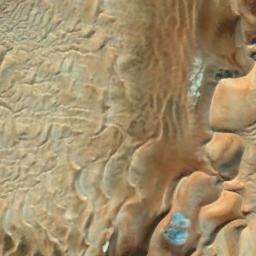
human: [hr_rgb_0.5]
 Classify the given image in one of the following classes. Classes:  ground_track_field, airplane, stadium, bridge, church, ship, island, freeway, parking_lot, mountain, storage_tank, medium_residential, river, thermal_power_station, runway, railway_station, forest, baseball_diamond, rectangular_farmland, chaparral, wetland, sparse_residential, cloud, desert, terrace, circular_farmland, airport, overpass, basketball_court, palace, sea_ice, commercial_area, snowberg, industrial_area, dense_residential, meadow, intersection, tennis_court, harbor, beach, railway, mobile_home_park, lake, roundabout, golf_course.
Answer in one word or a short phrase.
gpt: desert